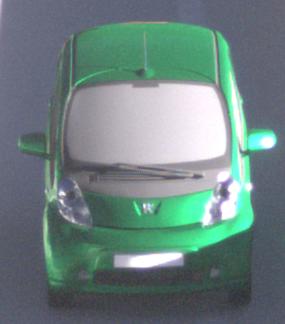
Make: Peugeot
Model: iOn
Detailed model: iOn
Model produced from: 2010/12
Model produced until: 2013/02
Doors: 5
Color: green
Road condition: dry road
Daytime: morning or afternoon
Contrast: high contrast